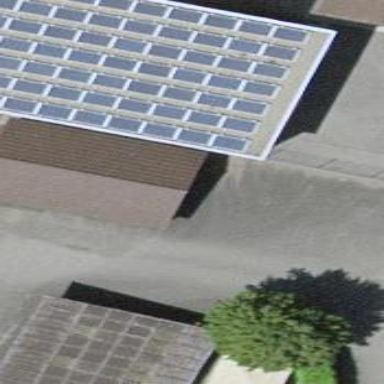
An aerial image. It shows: Garage building.